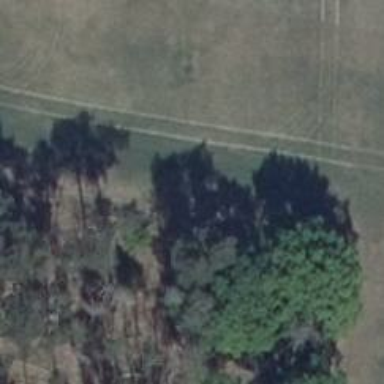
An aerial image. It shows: Hunting stand.